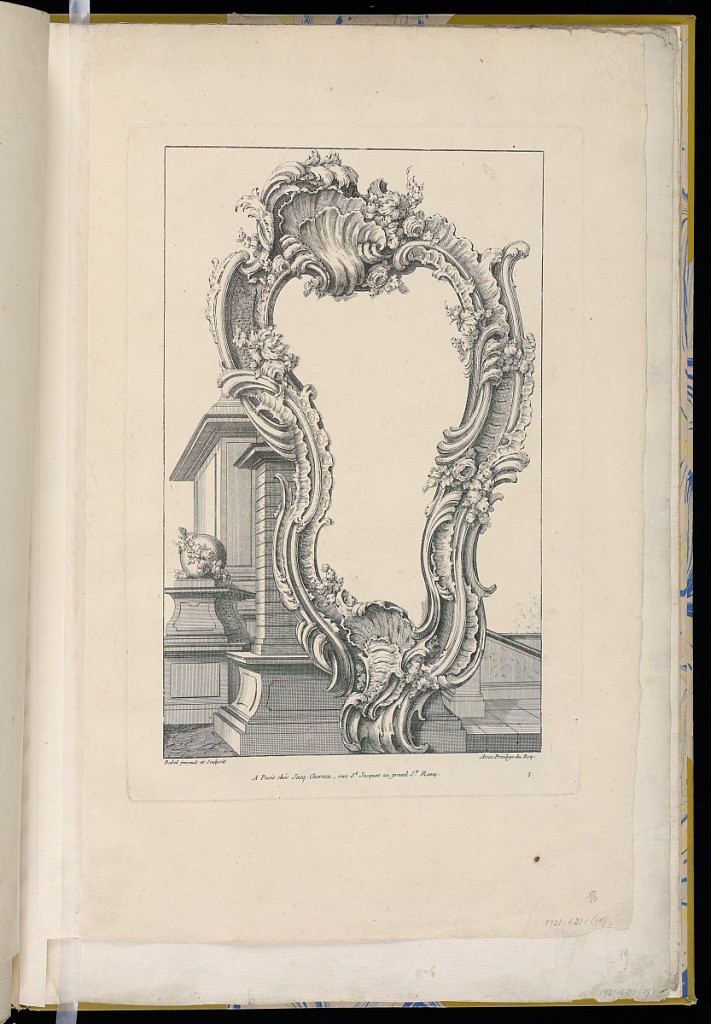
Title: Cartouche in Front of a Pedestal
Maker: Pierre Edme Babel, French, 1720–1775
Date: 1743-1763
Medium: Etching on off-white paper
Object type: Print
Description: Rocaille cartouche in front of a pedestal. The plate is signed and numbered.